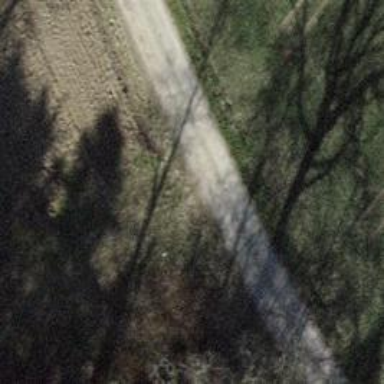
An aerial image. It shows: Track road.